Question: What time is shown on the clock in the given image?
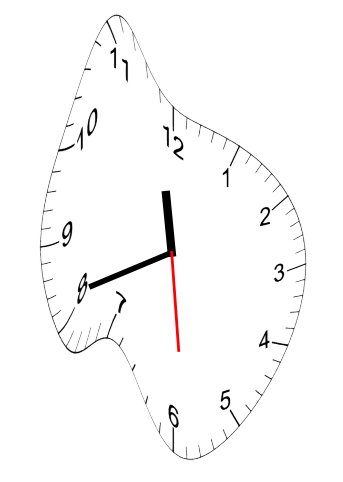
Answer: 11:41:29